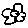
Label: flower